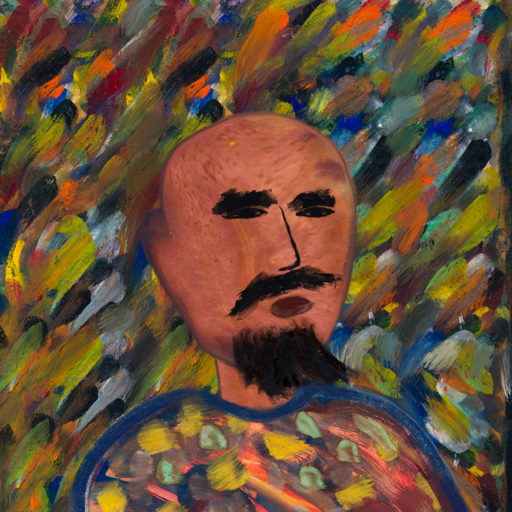
Background: An_Impression, Head And Neck Side: Mother_And_Son_Mother, Face Side: Mosgoul, Bust: Mother_And_Son_Mother, Hair Side: Blank, Head Accessory: Blank, Second Necklace: Blank, Necklace: Blank, Baby: Blank